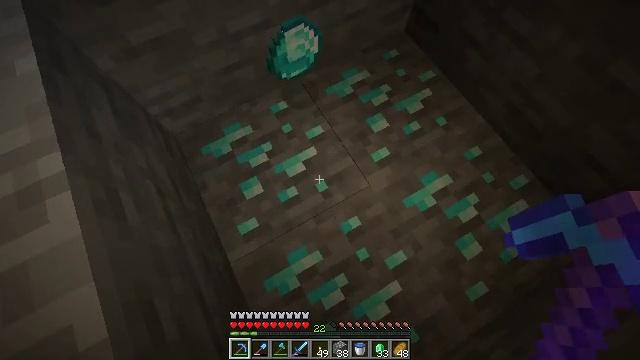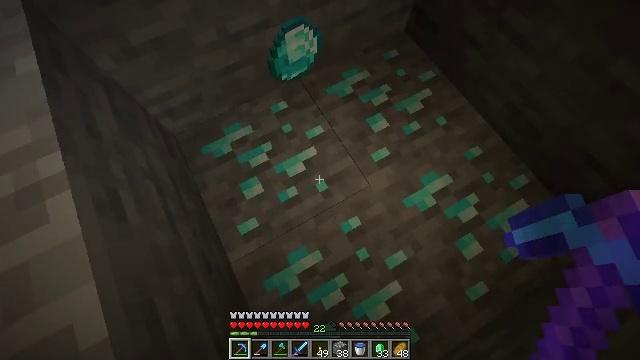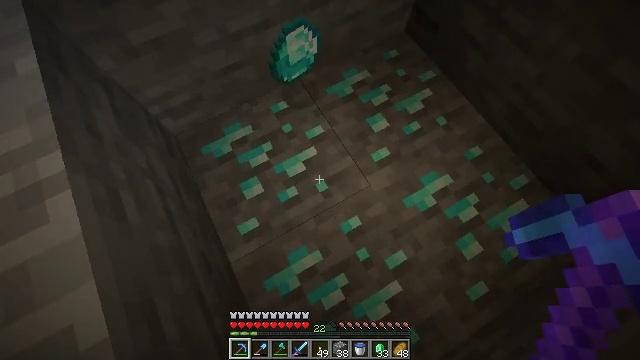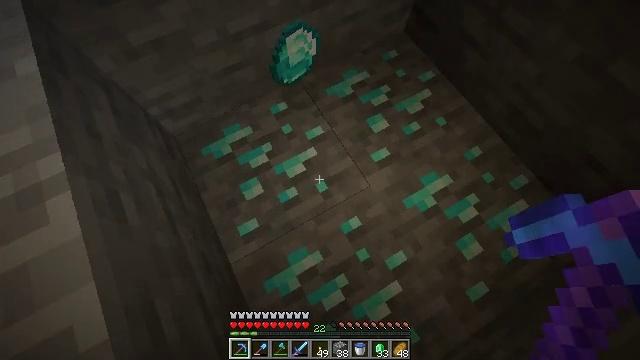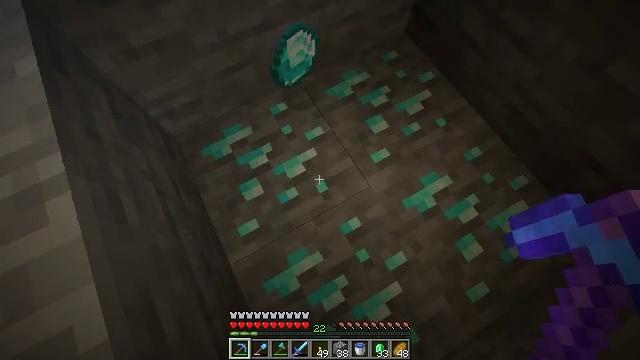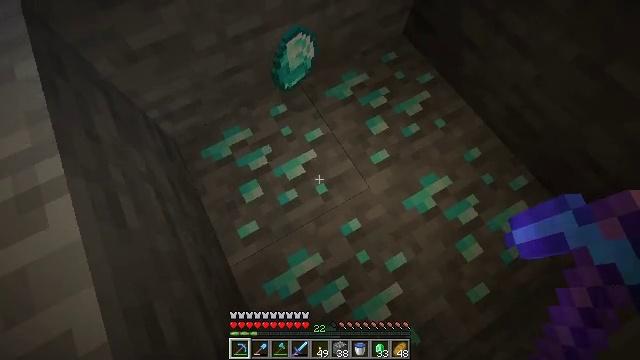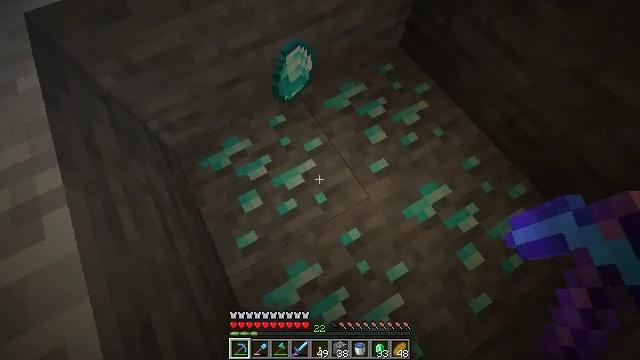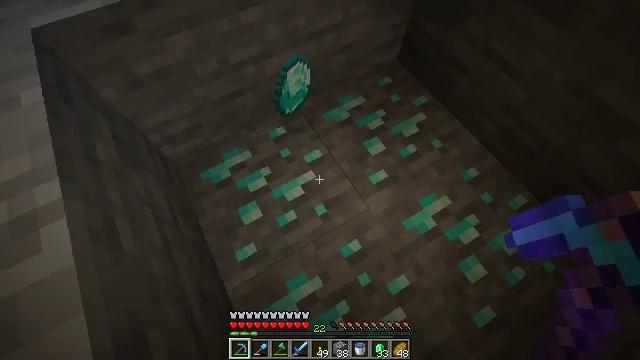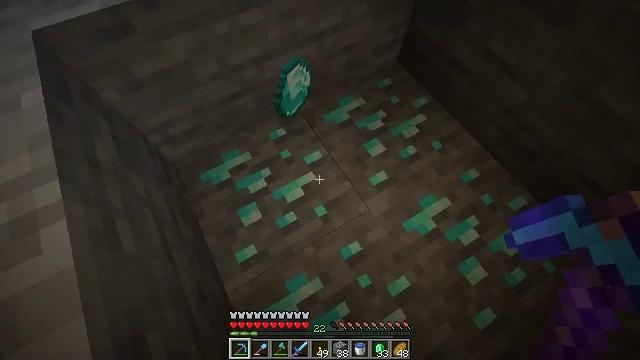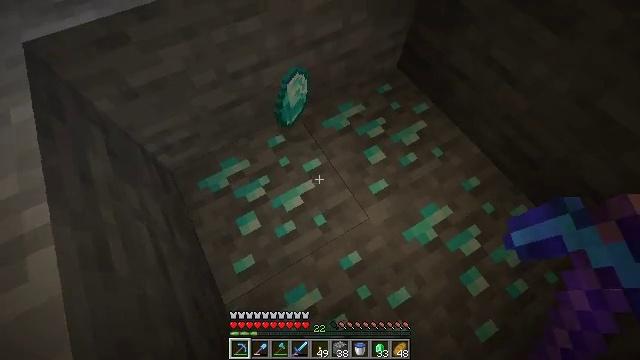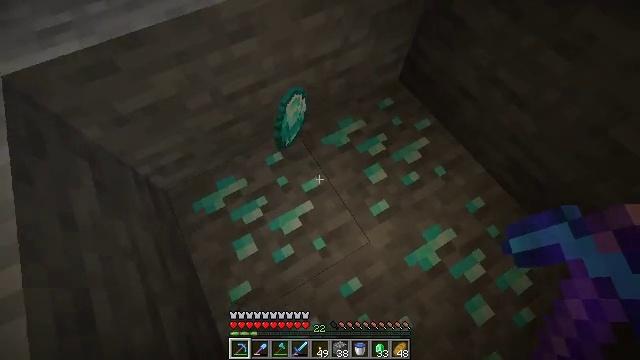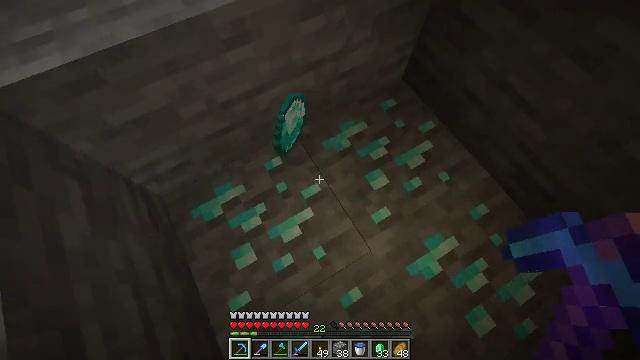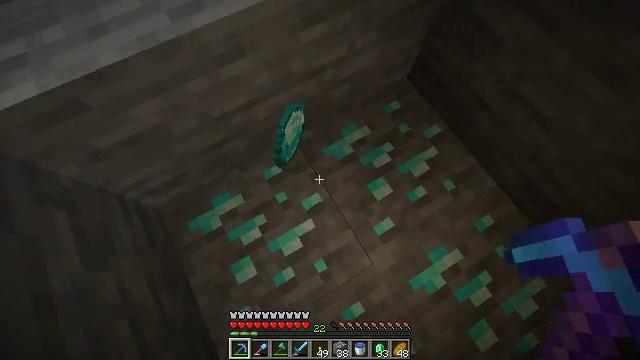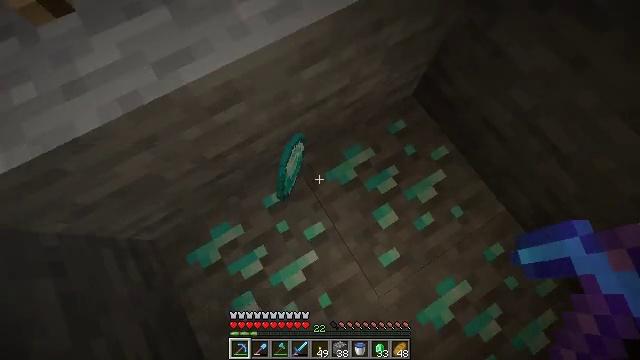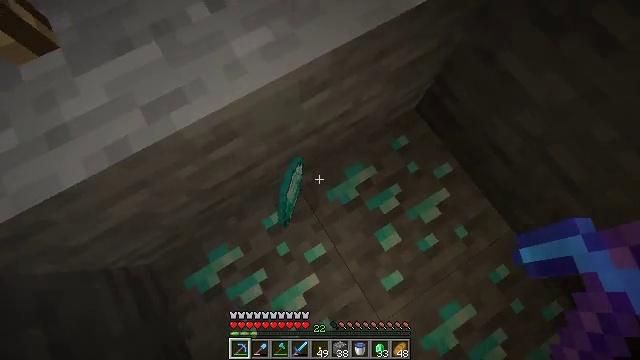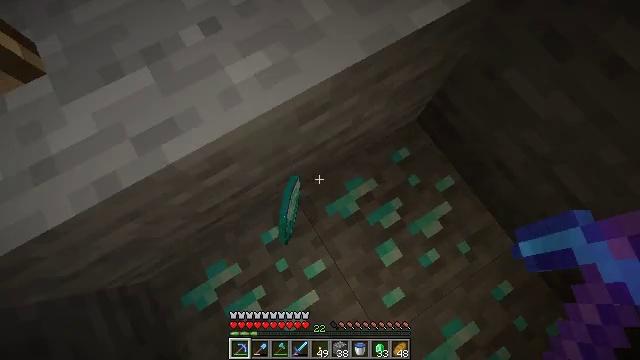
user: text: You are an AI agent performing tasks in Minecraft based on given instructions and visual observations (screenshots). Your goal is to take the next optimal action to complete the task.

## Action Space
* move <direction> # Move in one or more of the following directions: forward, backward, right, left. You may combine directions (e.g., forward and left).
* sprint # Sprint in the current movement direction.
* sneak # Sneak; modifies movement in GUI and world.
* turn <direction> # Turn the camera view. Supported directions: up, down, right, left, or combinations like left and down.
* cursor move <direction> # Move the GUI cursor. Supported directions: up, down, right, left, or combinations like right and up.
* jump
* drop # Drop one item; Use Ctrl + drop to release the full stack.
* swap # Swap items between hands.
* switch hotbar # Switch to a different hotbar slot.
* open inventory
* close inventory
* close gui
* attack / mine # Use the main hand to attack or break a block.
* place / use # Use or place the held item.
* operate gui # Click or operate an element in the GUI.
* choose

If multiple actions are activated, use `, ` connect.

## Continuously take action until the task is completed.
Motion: motion action
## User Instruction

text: Drop a piece of paper.
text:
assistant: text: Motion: no_op
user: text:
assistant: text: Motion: no_op
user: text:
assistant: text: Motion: no_op
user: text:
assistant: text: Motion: no_op
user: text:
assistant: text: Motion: no_op
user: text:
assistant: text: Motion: turn up
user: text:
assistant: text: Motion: turn up
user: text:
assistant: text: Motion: no_op
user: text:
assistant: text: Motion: move forward
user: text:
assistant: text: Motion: move forward
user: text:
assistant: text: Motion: move forward, turn down
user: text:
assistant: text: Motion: move forward, turn down
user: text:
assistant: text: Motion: move forward, turn down
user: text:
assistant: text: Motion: no_op
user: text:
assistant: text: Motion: no_op
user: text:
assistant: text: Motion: no_op
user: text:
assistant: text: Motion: no_op
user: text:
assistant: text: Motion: move back
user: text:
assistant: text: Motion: move back
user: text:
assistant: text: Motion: move back
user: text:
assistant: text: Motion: move back, turn right
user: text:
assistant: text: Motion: move back, turn right and up, jump
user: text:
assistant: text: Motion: move back, turn right and up, jump
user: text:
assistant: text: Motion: move back, turn right and up, jump
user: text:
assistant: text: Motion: move back, turn right and up, jump
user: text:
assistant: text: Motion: move back, turn right, jump
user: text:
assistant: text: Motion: move back and move right, turn right
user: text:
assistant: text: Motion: move back and move right, turn right and up
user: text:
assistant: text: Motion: move right, turn right and up
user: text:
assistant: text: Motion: move right, turn right and up